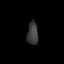
Tissue: lung
Cell type: Epithelial cells
Senescence score: 0.07896
Nuclear area (px): 244
Mean DAPI intensity: 59.668